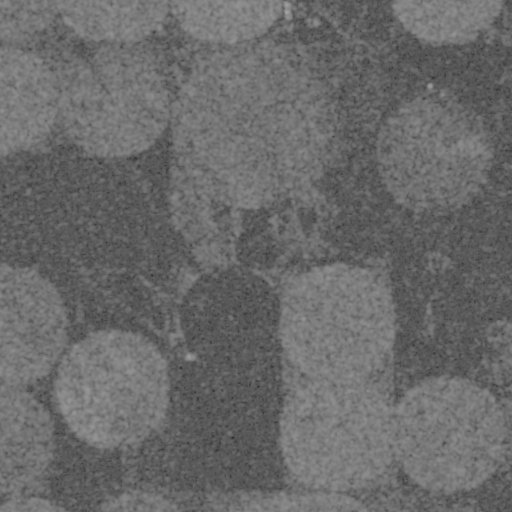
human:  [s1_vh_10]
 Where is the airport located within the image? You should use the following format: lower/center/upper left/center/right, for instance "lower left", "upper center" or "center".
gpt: The airport is located in the lower center of the image.
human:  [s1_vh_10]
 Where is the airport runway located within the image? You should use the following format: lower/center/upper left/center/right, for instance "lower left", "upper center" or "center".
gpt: The airport runway is located in the lower center of the image.
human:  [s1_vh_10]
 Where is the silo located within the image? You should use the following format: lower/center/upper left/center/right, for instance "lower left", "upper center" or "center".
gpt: The silo is located in the upper left of the image.
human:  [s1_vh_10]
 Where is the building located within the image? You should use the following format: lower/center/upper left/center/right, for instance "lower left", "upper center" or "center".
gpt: The building is located in the upper left of the image.
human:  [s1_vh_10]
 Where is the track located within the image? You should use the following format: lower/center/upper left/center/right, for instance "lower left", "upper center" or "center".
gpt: There is no track in the image.

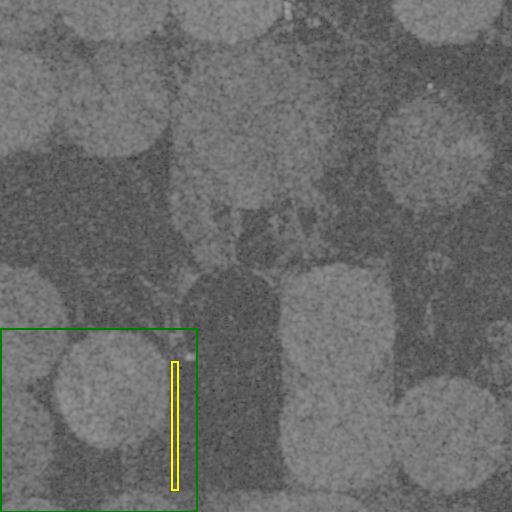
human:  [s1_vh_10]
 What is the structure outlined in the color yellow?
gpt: The structure outlined in yellow is an airport.
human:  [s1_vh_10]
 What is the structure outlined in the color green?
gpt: The structure outlined in green is a crop field.
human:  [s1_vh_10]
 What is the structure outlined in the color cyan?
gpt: There is no cyan outline.